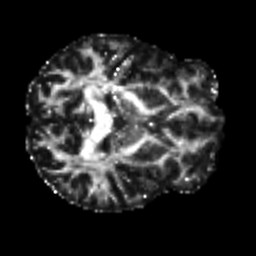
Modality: FA
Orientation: axial
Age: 31
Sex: male
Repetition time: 8.4 s
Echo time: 0.09 s